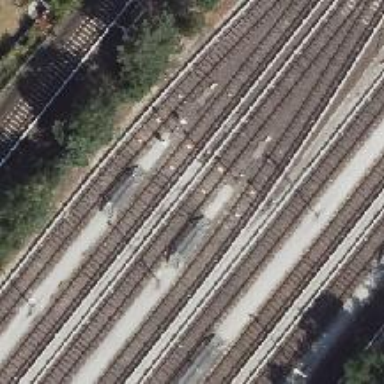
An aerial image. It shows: Yard used for service. The electrified light rail railway is visible.